Question: Here is some demo data, and what I imagine the solution would look like:
'''
CREATE TABLE #lookup_table (
lookup_key VARCHAR(10),
lookup_value VARCHAR(10)
);
INSERT INTO #lookup_table ( lookup_key, lookup_value )
VALUES
( 'key1', 'value1' ),
( 'key2', 'value2' ),
( 'key3', 'value3' ),
( 'key4', 'value4' ),
( 'key5', 'value5' );
CREATE TABLE #dest_table (
lookup_key VARCHAR(10),
xml_data XML
);
INSERT INTO #dest_table (lookup_key, xml_data)
VALUES
('key1', '<root><value /></root>'),
('key2', '<root><value /></root>'),
('key3', '<root><value /></root>'),
('key4', '<root><value /></root>'),
('key5', '<root><value /></root>')
-- Code in question --
DECLARE @value VARCHAR(10);
UPDATE #dest_table
SET @value = LT.lookup_value,
xml_data.modify('insert text{sql:variable("@value")} into (./root/value)[1]')
FROM #dest_table DT
INNER JOIN #lookup_table LT
ON DT.lookup_key = LT.lookup_key;
SELECT * from #dest_table;
'''
From my research this work, but for some reason @value is always SET to NULL and the node is not updated:
'''
lookup_key xml_data
key1 <root><value /></root>
key2 <root><value /></root>
key3 <root><value /></root>
key4 <root><value /></root>
key5 <root><value /></root>
'''
If I add an OUTPUT and follow the query with SELECT @value we see that the variable is indeed getting set -- the last entry in the table is displayed -- but OUTPUT is NULL:
'''
DECLARE @value VARCHAR(10);
UPDATE #dest_table
SET @value = LT.lookup_value,
xml_data.modify('insert text{sql:variable("@value")} into (./root/value)[1]')
OUTPUT @value
FROM #dest_table DT
INNER JOIN #lookup_table LT
ON DT.lookup_key = LT.lookup_key;
SELECT @value
'''
Screenshot of SQL Server Management Studio output:

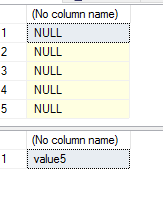
Answer: @GSerg offered an alternate solution which works perfectly -- elimintate the variable and use sql:column("LT.lookup_value") rather than sql:variable().
'''
UPDATE #dest_table
SET xml_data.modify('insert text{sql:column("LT.lookup_value")} into (./root/value)[1]')
FROM #dest_table DT
INNER JOIN #lookup_table LT
ON DT.lookup_key = LT.lookup_key;
'''
Assuming others are as well, I am still very interested to understand why the solution provided in the question does not work.